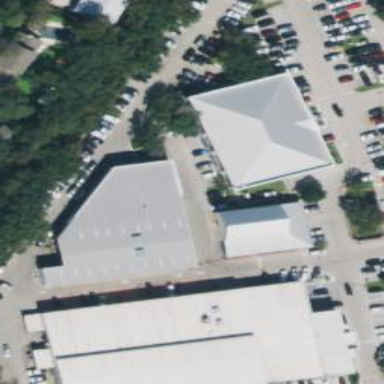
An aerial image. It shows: Building housing car shop.